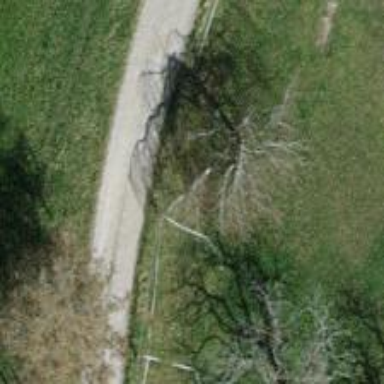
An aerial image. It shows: Broadleaved tree with lush leaves.